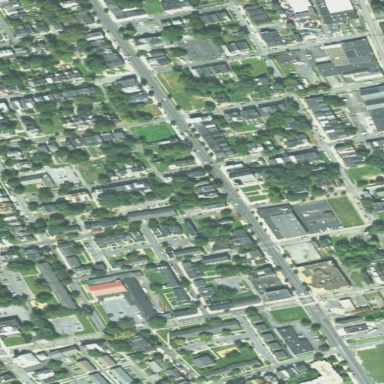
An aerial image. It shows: Neighborhood.